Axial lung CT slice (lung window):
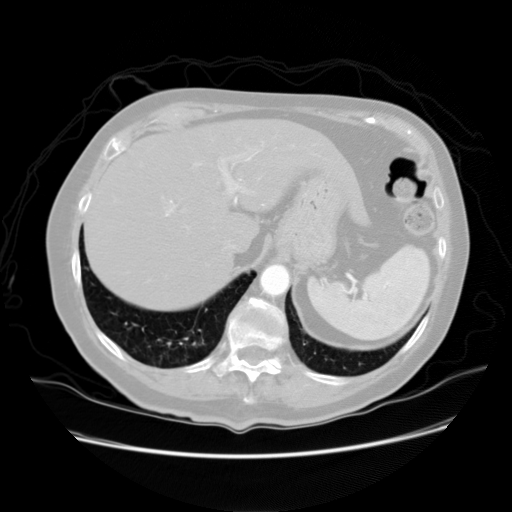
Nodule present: no